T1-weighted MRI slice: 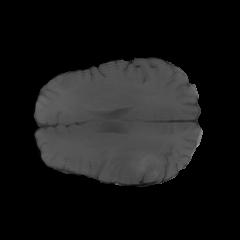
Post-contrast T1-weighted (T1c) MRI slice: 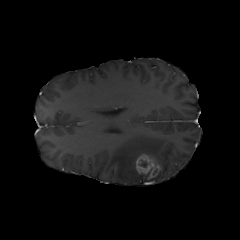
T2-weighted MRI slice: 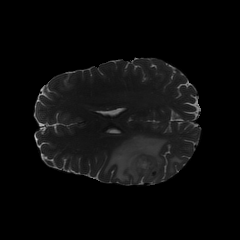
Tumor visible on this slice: yes